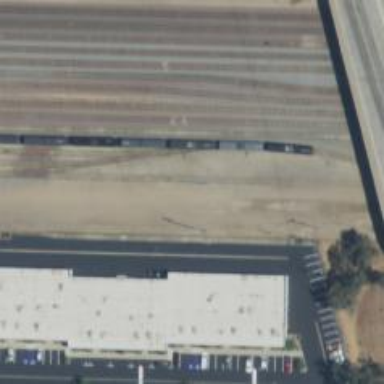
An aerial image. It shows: Railway yard in service.